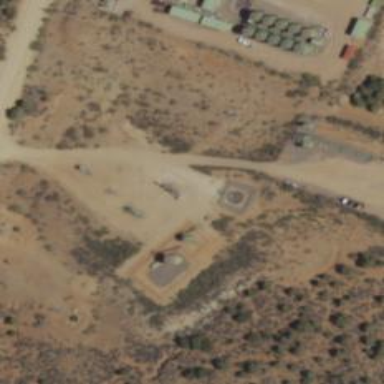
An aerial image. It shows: Storage tank that is man-made.